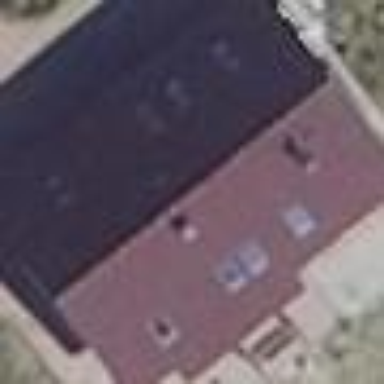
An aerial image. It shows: Detached building.